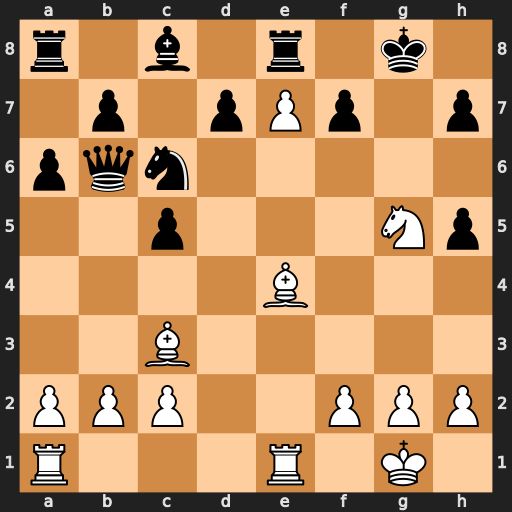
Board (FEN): r1b1r1k1/1p1pPp1p/pqn5/2p3Np/4B3/2B5/PPP2PPP/R3R1K1
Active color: w
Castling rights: -
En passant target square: -
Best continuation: Bxh7#